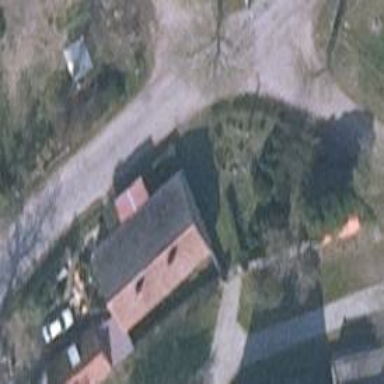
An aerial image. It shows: Residential building.